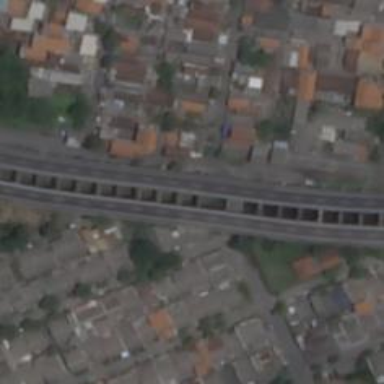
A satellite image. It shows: Residential road with bridge.